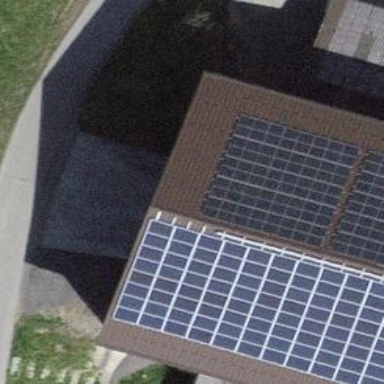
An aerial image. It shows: Solar power generator utilizing photovoltaic technology with solar photovoltaic panels.